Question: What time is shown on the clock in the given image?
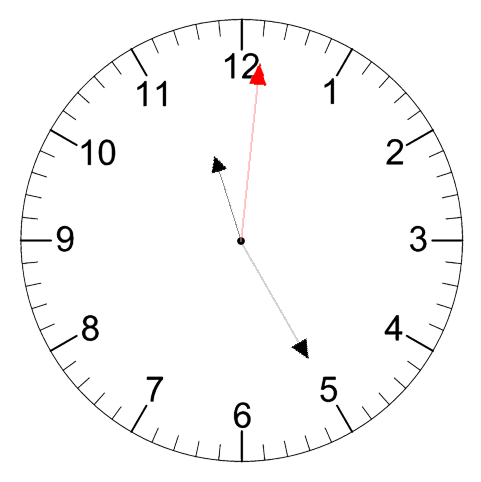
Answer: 11:25:01